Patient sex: F
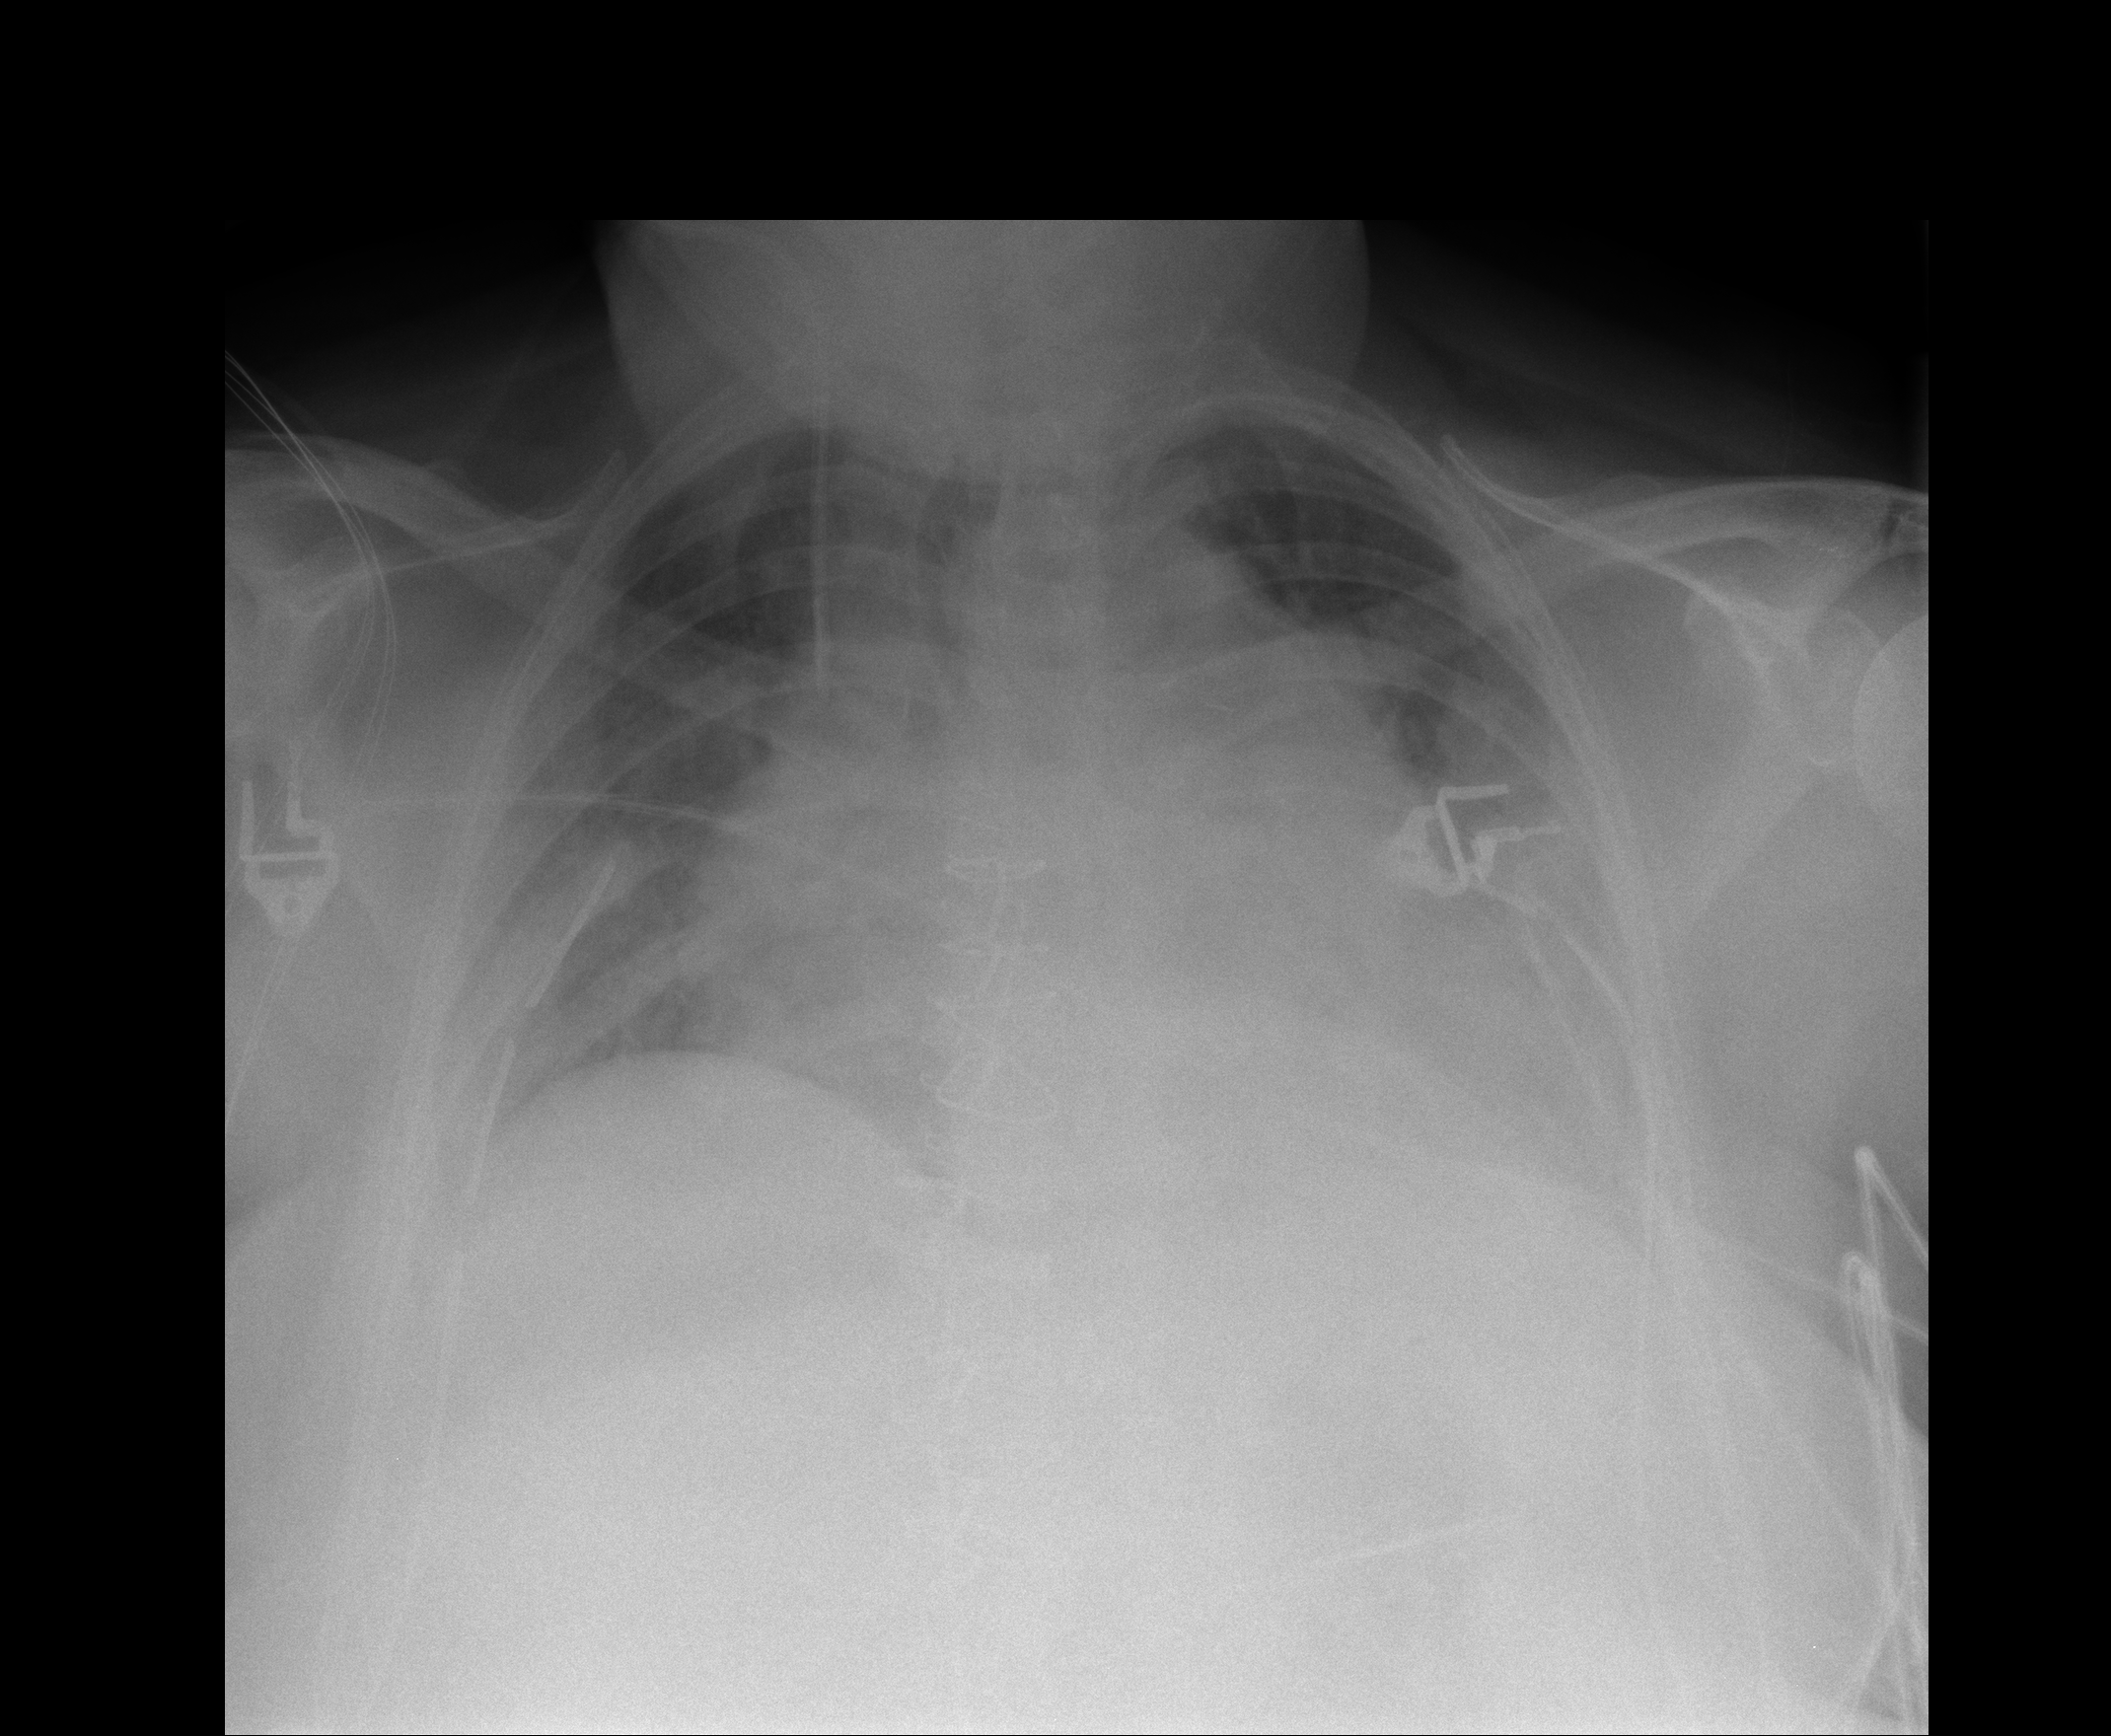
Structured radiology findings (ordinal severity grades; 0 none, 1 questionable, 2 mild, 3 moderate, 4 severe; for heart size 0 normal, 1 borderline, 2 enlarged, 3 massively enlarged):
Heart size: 2
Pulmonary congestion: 3
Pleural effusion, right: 0
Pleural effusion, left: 2
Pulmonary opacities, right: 0
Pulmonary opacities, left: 0
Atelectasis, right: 2
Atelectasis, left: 2